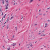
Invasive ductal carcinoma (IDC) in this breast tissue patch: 1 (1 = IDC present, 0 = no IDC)